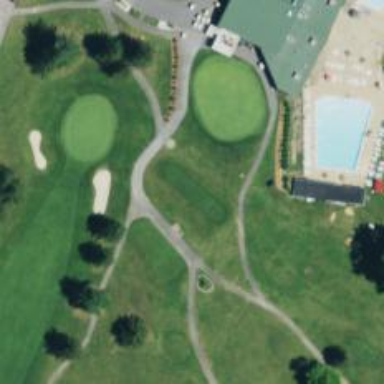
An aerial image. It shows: Golf tee.